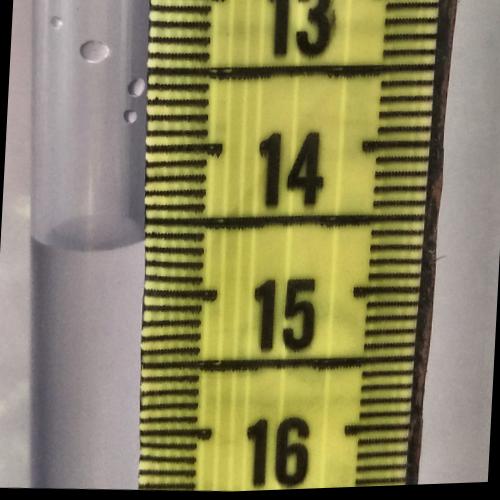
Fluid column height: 14.6 cm